Field crop: maize
Growth stage: 2
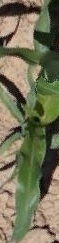
Species: maize